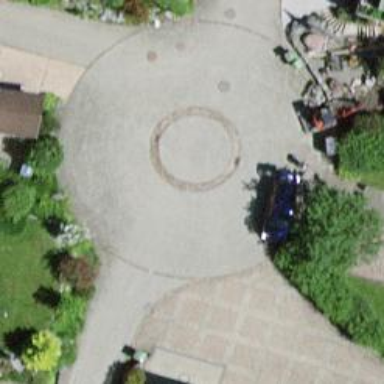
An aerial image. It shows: Mini roundabout on the road.